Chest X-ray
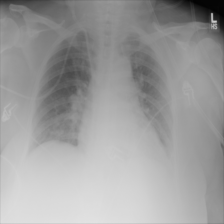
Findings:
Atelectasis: negative
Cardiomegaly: negative
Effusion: negative
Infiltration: negative
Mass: negative
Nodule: negative
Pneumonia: negative
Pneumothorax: negative
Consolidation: negative
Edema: negative
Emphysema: negative
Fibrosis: negative
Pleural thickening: negative
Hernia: negative